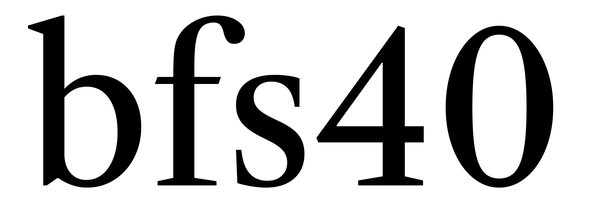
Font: LibreCaslonText_Regular